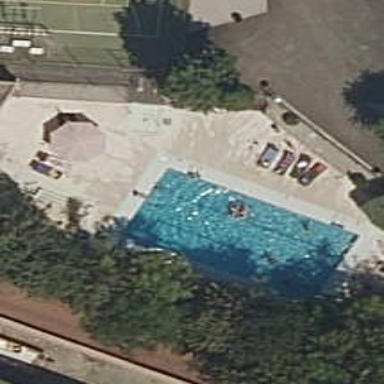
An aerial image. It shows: Swimming pool located in leisure land.